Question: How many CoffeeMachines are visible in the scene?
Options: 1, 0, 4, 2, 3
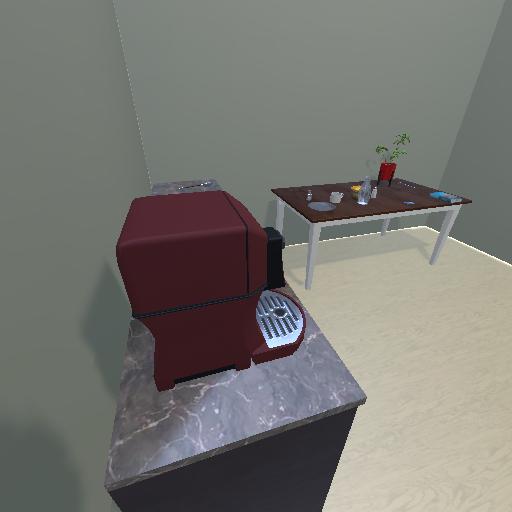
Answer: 1